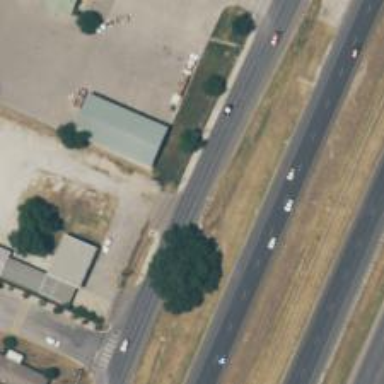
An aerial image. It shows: Secondary road with asphalt surface and frontage road.